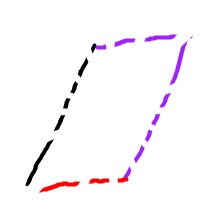
Shape: parallelogram